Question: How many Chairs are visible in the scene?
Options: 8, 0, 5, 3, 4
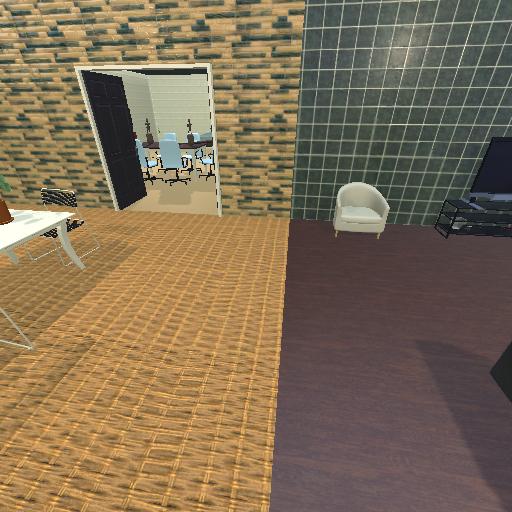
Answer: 8